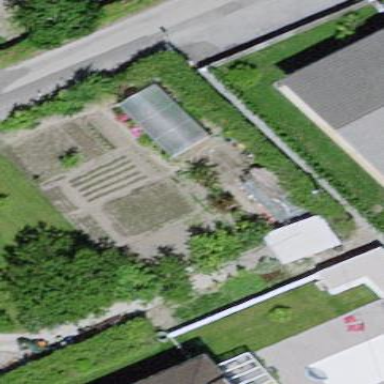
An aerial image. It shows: Garden that is leisure land.